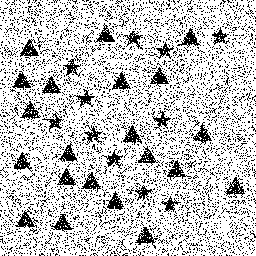
Squares: 0
Triangles: 21
Stars: 11
Total shapes: 32